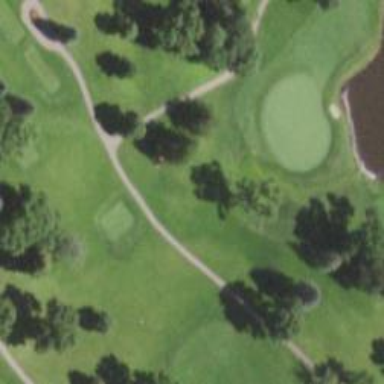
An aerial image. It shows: Path for both roads and golfers.